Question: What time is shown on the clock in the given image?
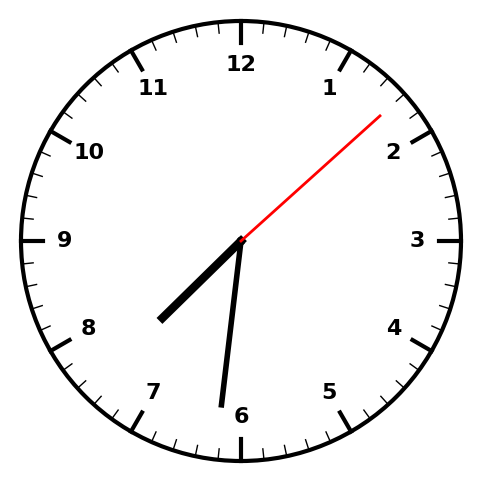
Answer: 07:31:08